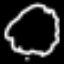
Label: octagon